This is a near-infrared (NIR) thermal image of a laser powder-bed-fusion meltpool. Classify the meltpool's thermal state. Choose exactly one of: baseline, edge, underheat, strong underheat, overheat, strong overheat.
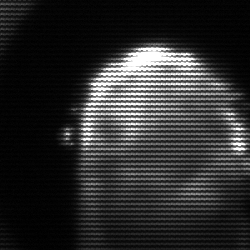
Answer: baseline